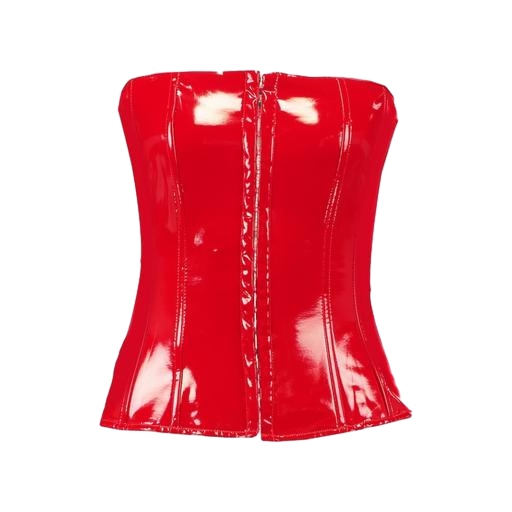
red exclusive jody zip-front top, red reversible leather-paneled vest, red women's leather, white background